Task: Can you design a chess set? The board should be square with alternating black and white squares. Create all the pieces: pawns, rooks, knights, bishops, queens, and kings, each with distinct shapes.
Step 2245:
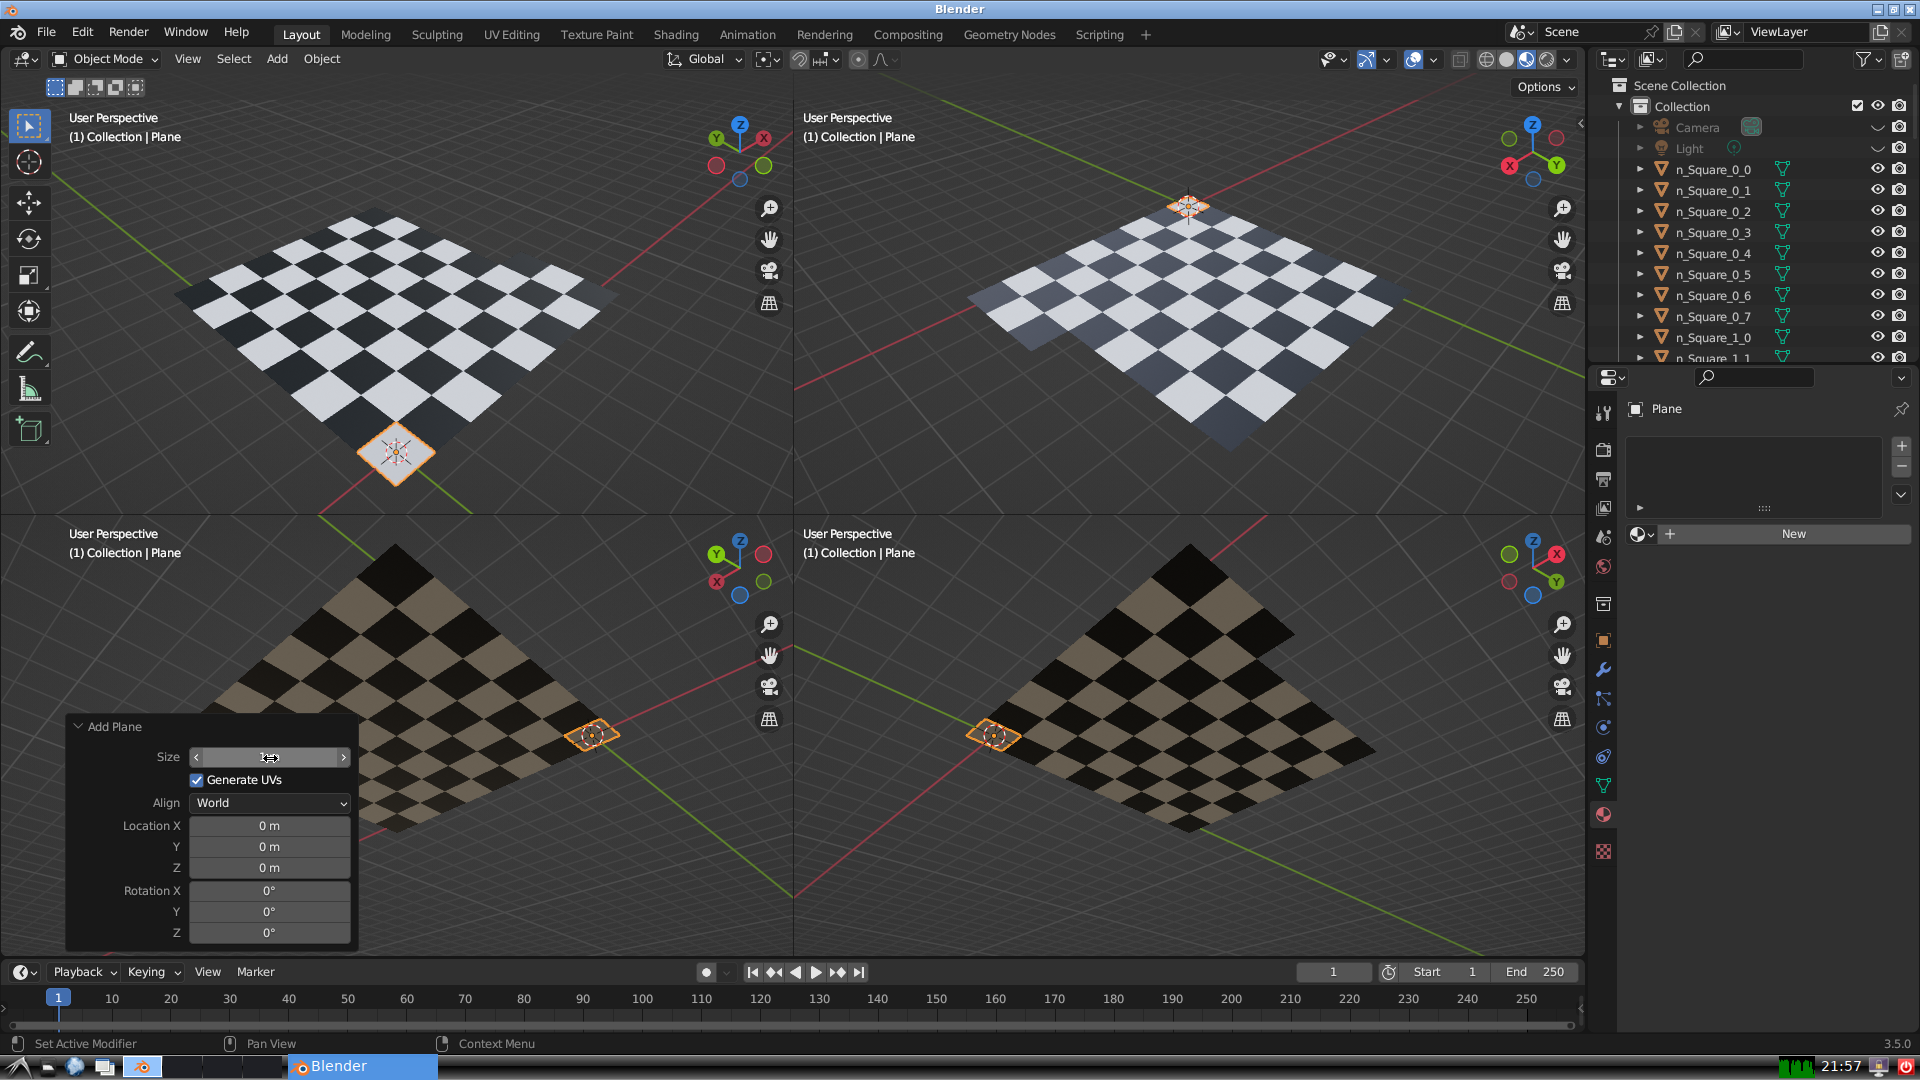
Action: {"mouse_move": [960, 540]}